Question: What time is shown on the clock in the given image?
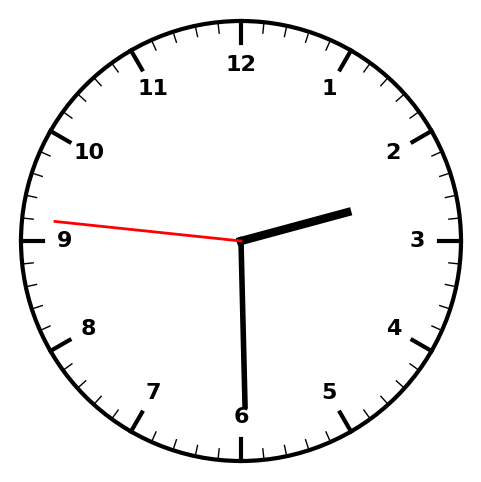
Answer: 02:29:46